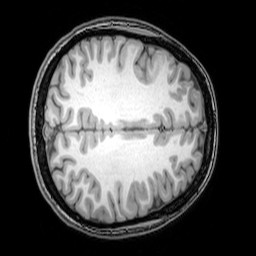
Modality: T1w
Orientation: axial
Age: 23
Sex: female
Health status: healthy
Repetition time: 0.081 s
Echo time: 0.037 s